Field crop: maize
Growth stage: 2
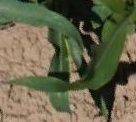
Species: maize